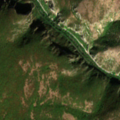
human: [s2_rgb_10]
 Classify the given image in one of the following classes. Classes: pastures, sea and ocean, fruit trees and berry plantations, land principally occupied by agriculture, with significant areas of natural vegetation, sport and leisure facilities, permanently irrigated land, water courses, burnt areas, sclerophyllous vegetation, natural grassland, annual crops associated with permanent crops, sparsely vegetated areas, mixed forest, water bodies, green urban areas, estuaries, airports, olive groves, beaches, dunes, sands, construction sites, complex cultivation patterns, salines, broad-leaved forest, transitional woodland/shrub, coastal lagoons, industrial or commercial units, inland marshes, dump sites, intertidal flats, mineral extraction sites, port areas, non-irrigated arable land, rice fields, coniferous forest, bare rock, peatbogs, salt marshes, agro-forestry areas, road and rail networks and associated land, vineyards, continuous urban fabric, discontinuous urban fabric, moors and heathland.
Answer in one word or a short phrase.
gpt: pastures, broad-leaved forest, natural grassland, transitional woodland/shrub